Question: Currently using maven Window Toolbar, I see

Is it possible to fix this to actually show what dependencies I have?
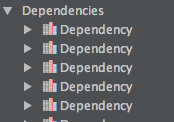
Answer: Something appears to be broken with your project and/or IntelliJ. Here is what my dependencies display for a project:

Clicking "Reimport All Maven Projects" in the upper left corner of the maven toolbar window to refresh the Maven dependencies.